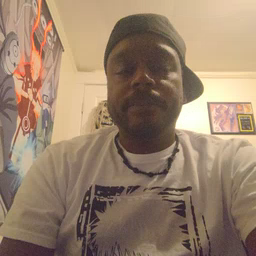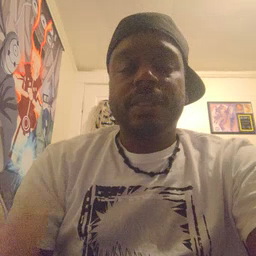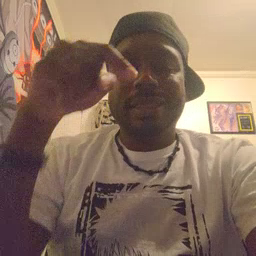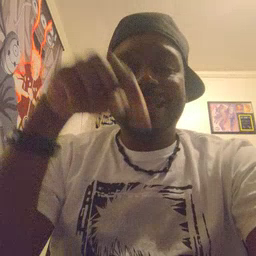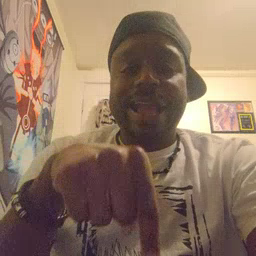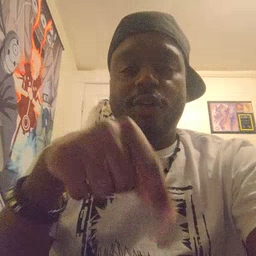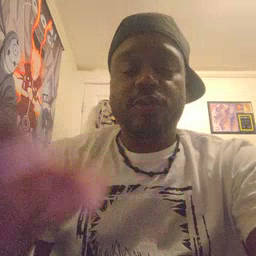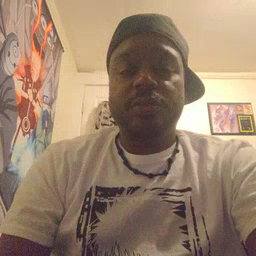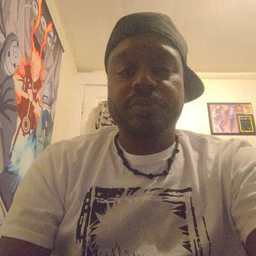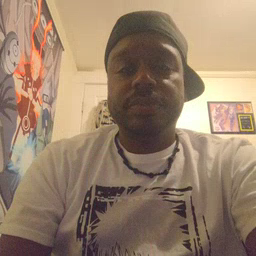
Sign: down